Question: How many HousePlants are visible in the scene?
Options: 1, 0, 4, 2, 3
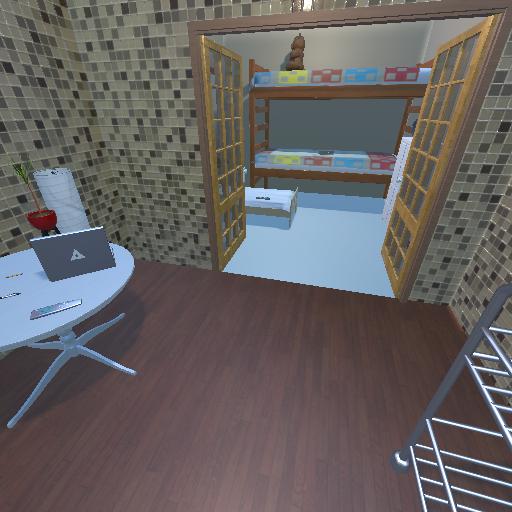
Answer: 1